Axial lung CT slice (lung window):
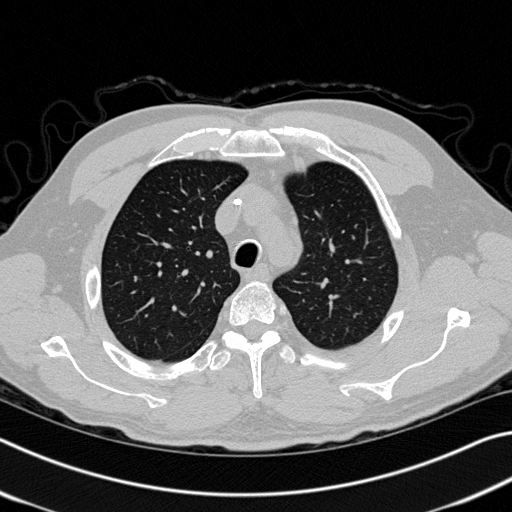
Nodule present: no